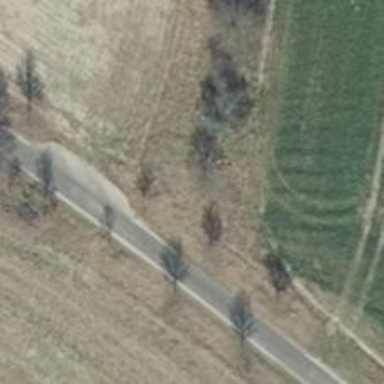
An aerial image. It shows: Row of trees in natural setting.